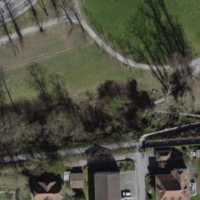
EUNIS habitat code: 53
Species observed at this site:
Salvia glutinosa